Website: home-depot
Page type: billing-address
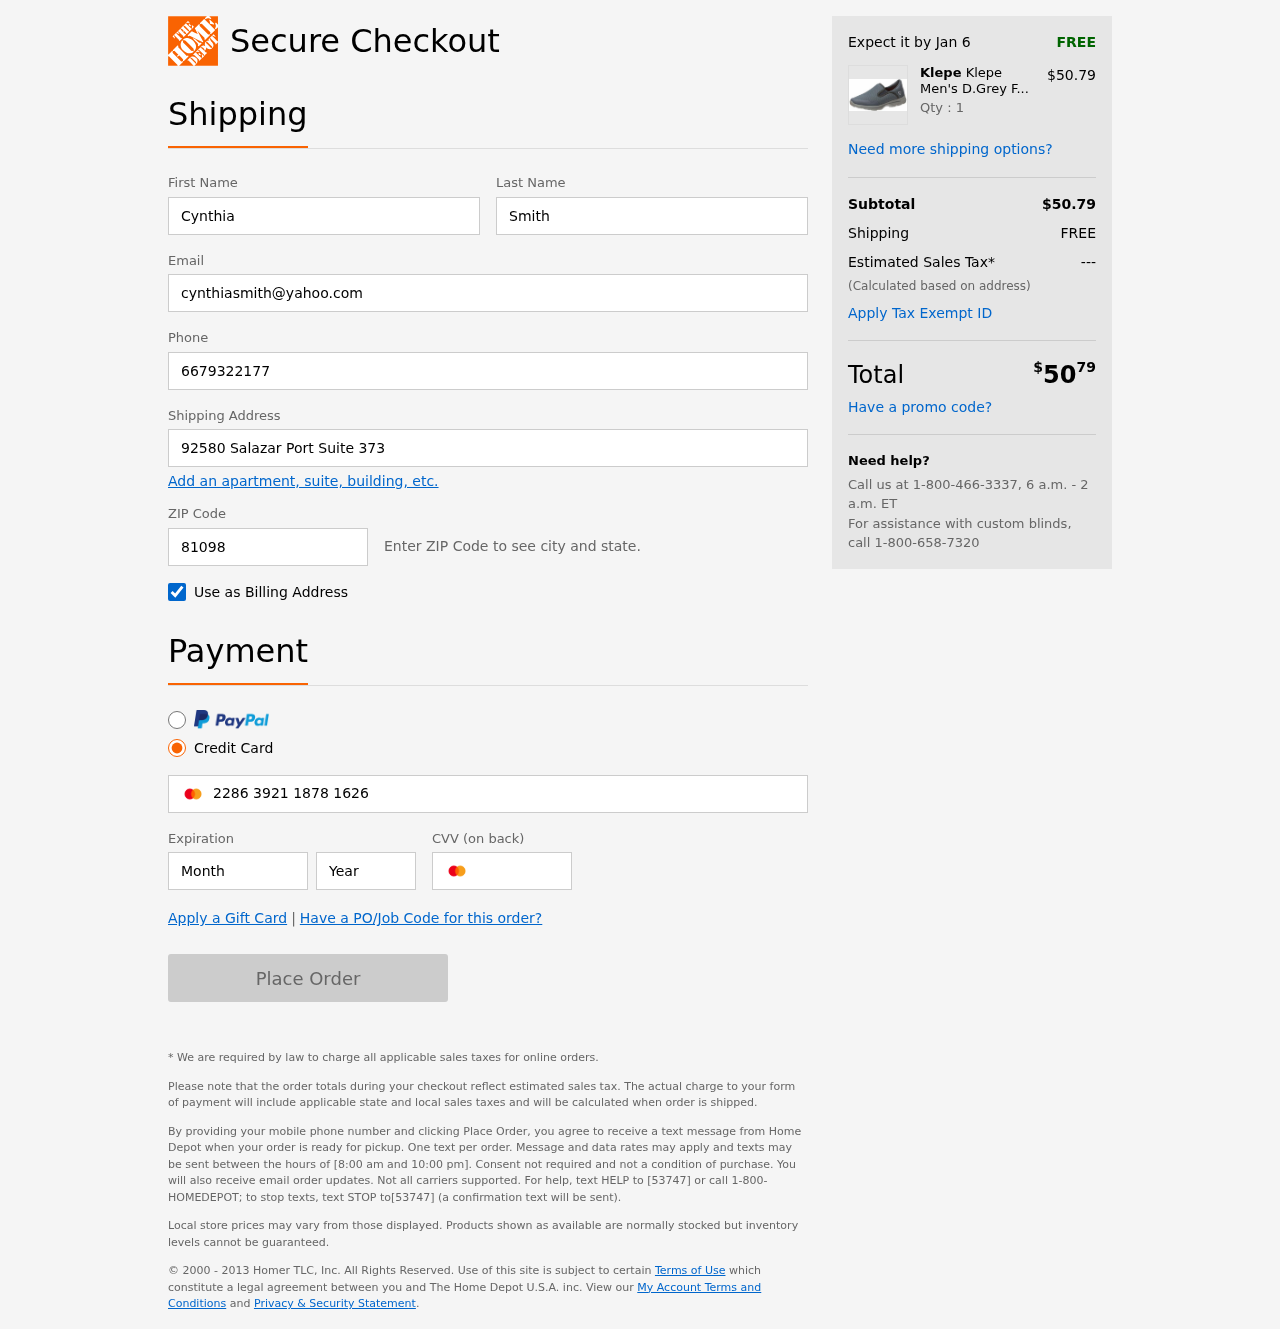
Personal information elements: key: PII_FIRSTNAME
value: Cynthia
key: PII_LASTNAME
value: Smith
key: PII_EMAIL
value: cynthiasmith@yahoo.com
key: PII_PHONE
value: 6679322177
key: PII_STREET
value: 92580 Salazar Port Suite 373
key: PII_POSTCODE
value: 81098
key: PII_CARD_NUMBER
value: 2286 3921 1878 1626
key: PII_CARD_EXPIRY_MONTH
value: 02
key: PII_CARD_CVV
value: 698
Product elements: key: PRODUCT1_BRAND
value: Klepe
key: PRODUCT1_NAME
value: Klepe Men's D.Grey Flyknit with Memory Foam Running Shoes-10 UK (44 EU) (11 US) (CS1-044/GRY)
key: PRODUCT1_PRICE
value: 50.79
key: PRODUCT1_QUANTITY
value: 1
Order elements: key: ORDER_DELIVERY_DATE
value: Jan 6
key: ORDER_SUBTOTAL
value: $50.79
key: ORDER_SHIPPING_COST
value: FREE
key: ORDER_TAX
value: ---
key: ORDER_TOTAL2
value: $5079